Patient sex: M
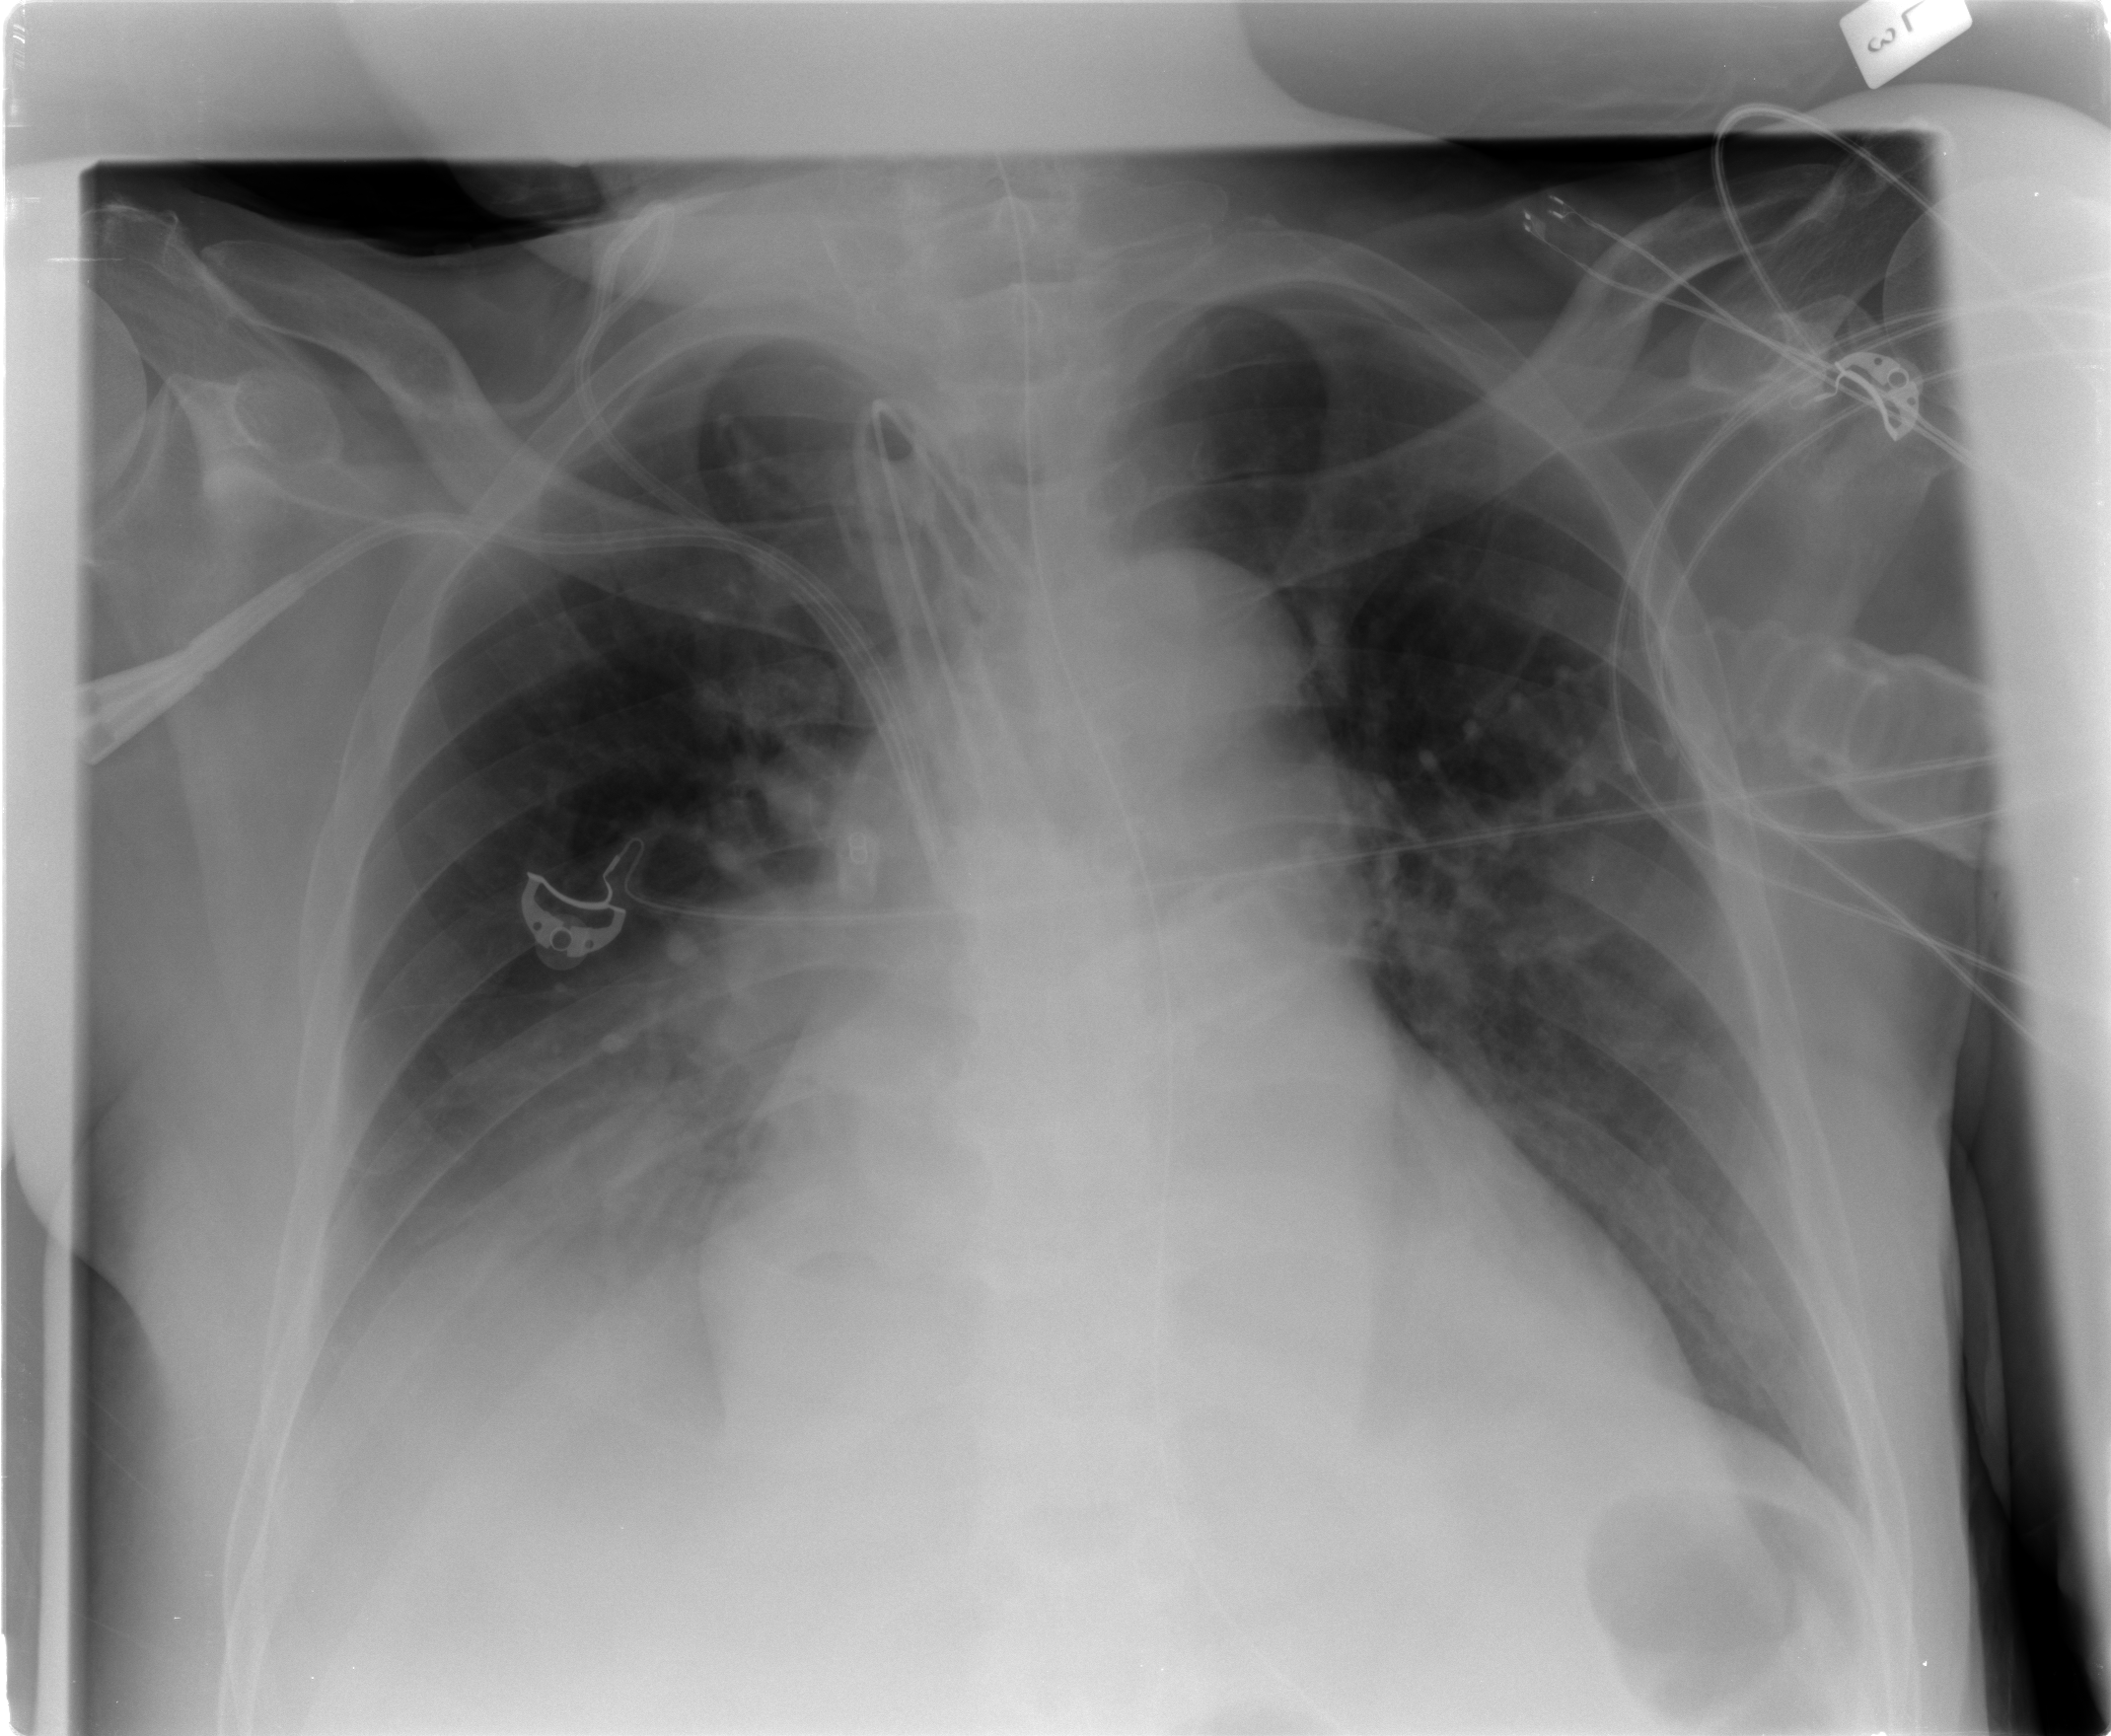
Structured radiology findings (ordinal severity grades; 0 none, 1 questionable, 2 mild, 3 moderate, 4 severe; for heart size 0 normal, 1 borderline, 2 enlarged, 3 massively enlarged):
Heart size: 2
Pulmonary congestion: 0
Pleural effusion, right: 2
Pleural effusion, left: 0
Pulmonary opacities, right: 1
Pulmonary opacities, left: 0
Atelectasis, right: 3
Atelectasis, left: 0